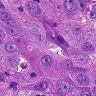
Metastatic tissue present: yes